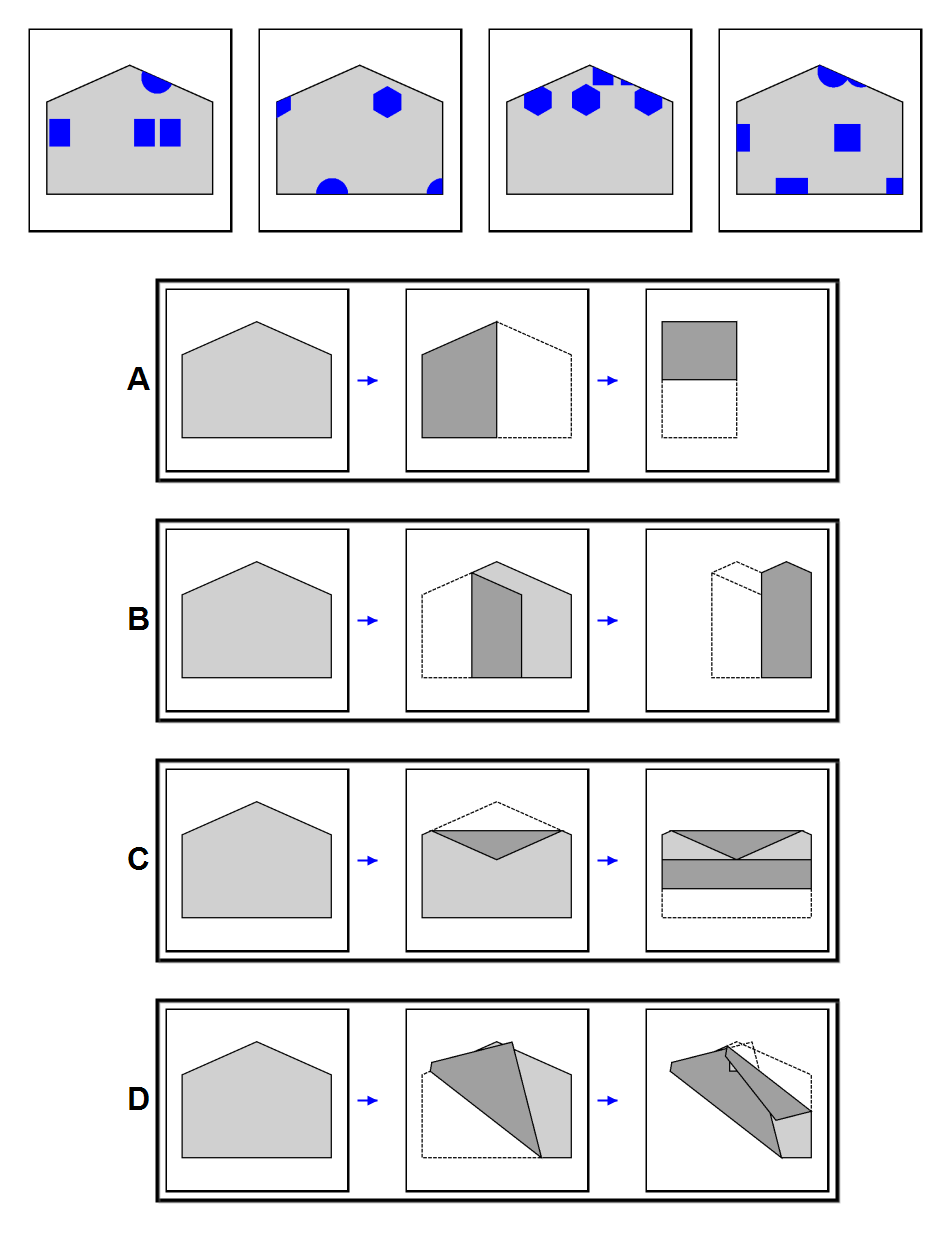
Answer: B